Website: apple
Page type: address-validator
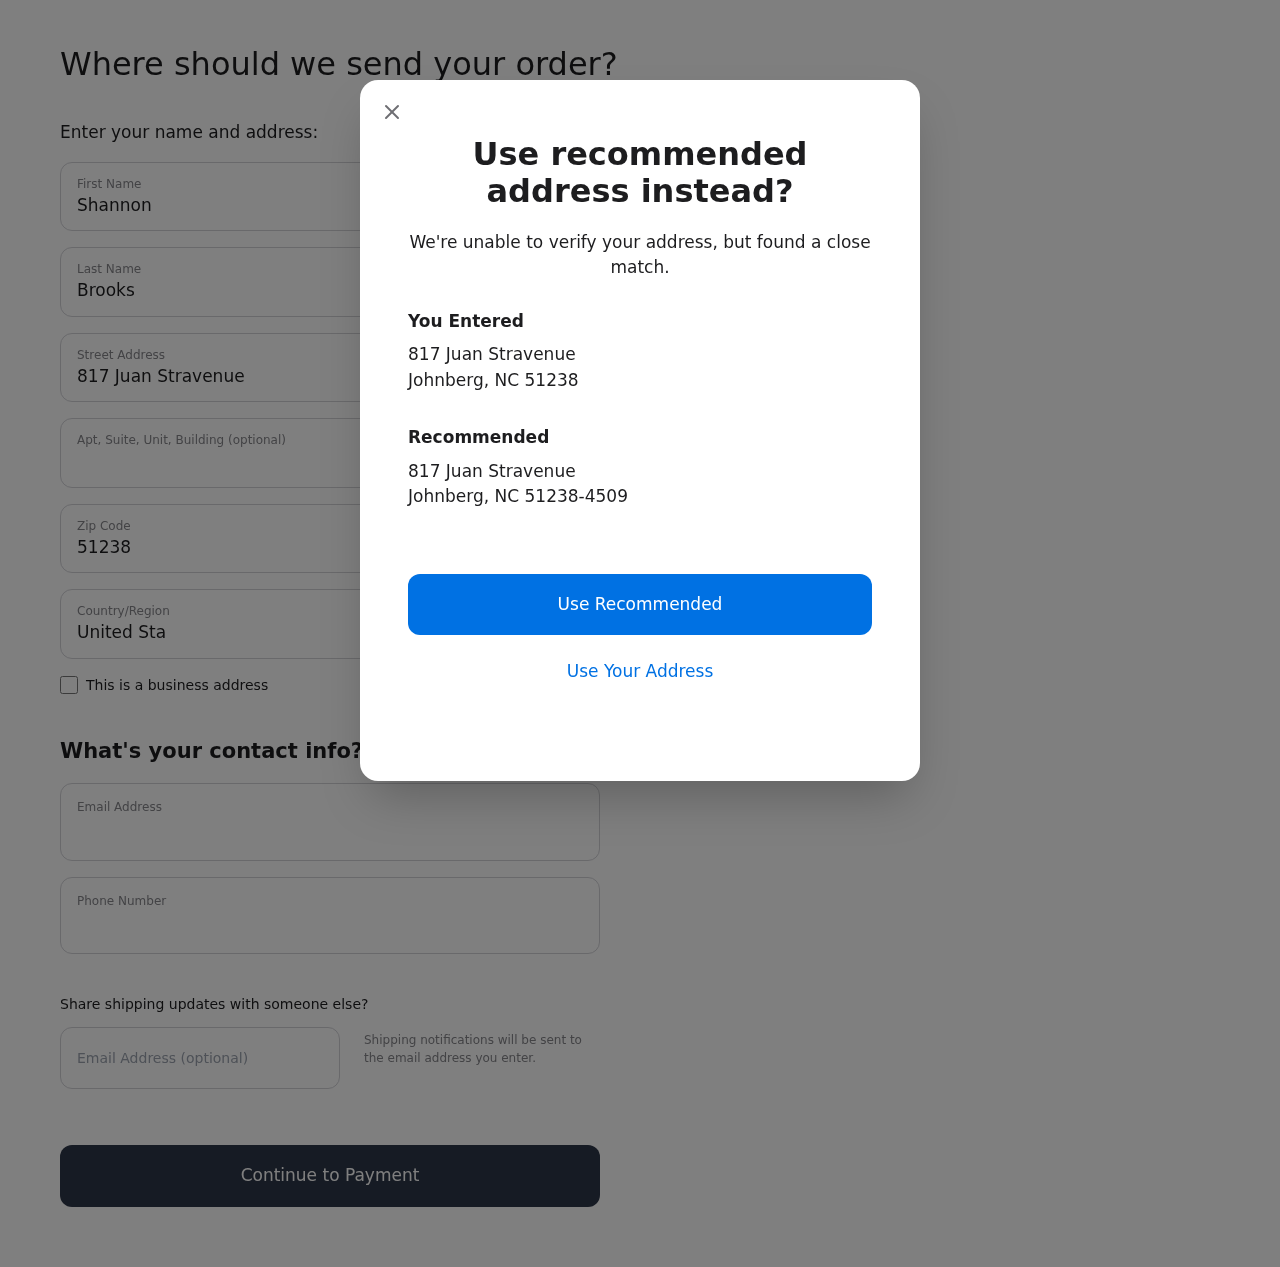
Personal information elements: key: PII_CITY
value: Johnberg
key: PII_COUNTRY
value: United States
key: PII_EMAIL
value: shannonbrooks@hotmail.com
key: PII_FIRSTNAME
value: Shannon
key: PII_GIFT_EMAIL
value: joshuaarmstrong@hotmail.com
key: PII_LASTNAME
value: Brooks
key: PII_PHONE
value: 9748205790
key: PII_POSTCODE
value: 51238
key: PII_POSTCODE_FULL
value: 51238-4509
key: PII_STATE_ABBR
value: NC
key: PII_STREET
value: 817 Juan Stravenue
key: PII_CITY2
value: Johnberg
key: PII_STATE_ABBR2
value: NC